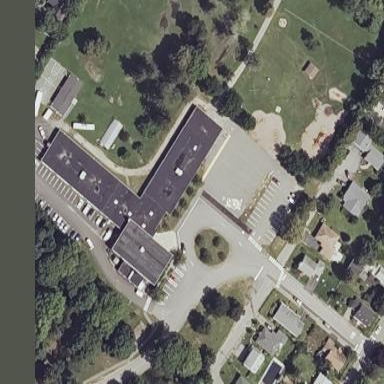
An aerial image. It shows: School.